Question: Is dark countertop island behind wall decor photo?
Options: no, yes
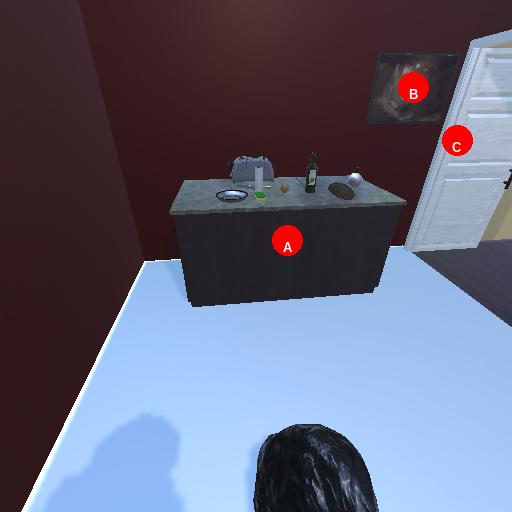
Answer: no